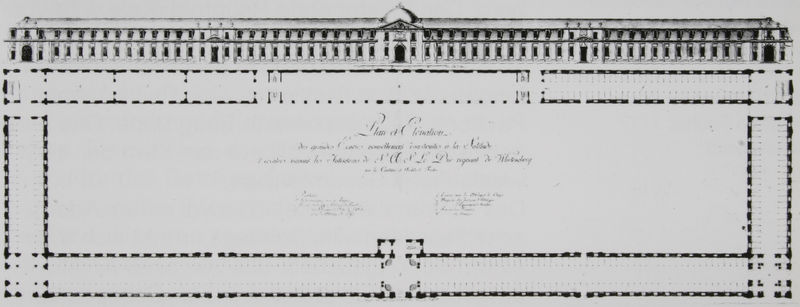
Titel: Marstall des Schlosses Solitude bei Stuttgart
Künstler: Macarius Balleis
Schlagwörter: flügel, weiß, fenster, grau, kreide, schwarz, skizze, zeichnung, anlage, park, schloss, alt, architektur, barock, renaissance, schrift, ecke, ansicht, fassade, türen, giebel, grafik, graphik, hof, kuppel, symmetrie, eingang, erker, innenhof, loggia, rechteck, symmetrisch, druck, radierung, stich, schwarzweiß, text, beschriftung, reihe, entwurf, ecken, portal, risalit, residenz, historismus, etagen, geschosse, plan, museum, kupferstich, klassik, stockwerke, beschreibung, legende, gallerie, kaserne, grundriss, bauwerk, aufriss, bauzeichnung, mittelbau, gesamtansicht, schlossanlage, handschriftlich, baukunst, epoche, gebäudekomplexe, kasere, fünf eingänge